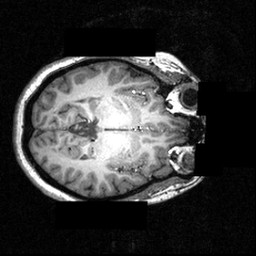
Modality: T1w
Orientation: axial
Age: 25
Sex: female
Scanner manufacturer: siemens
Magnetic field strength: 3.951 T
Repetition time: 1.5 s
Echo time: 0.00335 s